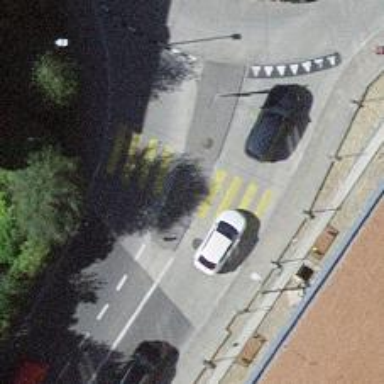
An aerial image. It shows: Zebra crossing with pedestrian island.